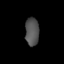
Tissue: lung
Cell type: Fibroblasts
Senescence score: 0.6225
Nuclear area (px): 378
Mean DAPI intensity: 82.889